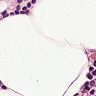
Metastatic tissue present: no